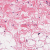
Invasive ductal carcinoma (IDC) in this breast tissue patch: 0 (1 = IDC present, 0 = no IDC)